Interaction volume radius: 5 \u00c5
Interaction volume height: 20 \u00c5
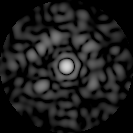
Disorder parameter: 0.797